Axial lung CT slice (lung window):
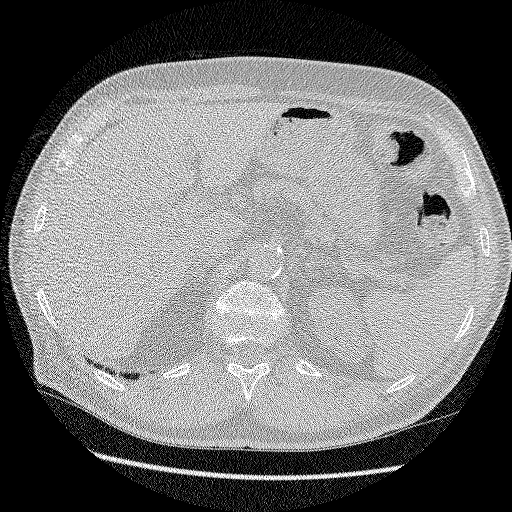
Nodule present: no